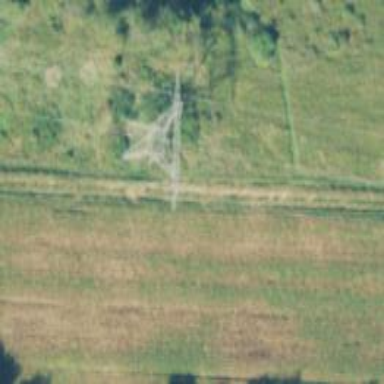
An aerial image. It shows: Lattice structure tower used for power transmission.